Question: Suppose I have created a simple plot like this:
'''
xvalues <- 100:200
yvalues <- 250:350
plot(xvalues, yvalues)
'''

However, and leave the upper bound to be whatever is computed by R. How can I do this?
I know there is an option for xlim=c(lower bound, upper bound), but I don't know what the upper bound is. Also, I am evidently unable to let the upper bound be unspecified:
'''
> plot(xvalues, yvalues, xlim=c(0))
Error in plot.window(...) : invalid 'xlim' value
'''
It would be great if I didn't have to compute the max value of the xvalues vector in order to get the upper bound, as that seems wasteful for a very large data vector.
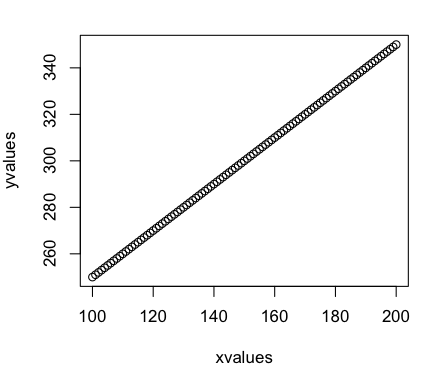
Answer: You could use one of two approaches:
'''
xlim <- c(0, max(xvalues))
'''
'xlim' can now be supplied as the 'xlim'argument in 'plot'.
'''
xvalues <- 100:200
yvalues <- 250:350
plot(xvalues, yvalues, xlim=xlim)
'''

'par'
This one is a bit more sophisticated, but sometimes helpful (certainly overkill in your case, but for completeness). You plot the data once, you get the limits of the plotting area in user coordinates using 'par("usr")'. Now you can use these in your new plot.
'''
plot(xvalues, yvalues, xaxs="i")
xmax <- par("usr")[2]
plot(xvalues, yvalues, xlim=c(0,xmax))
'''
PS. I used 'xaxs="i"' so the results will be without small extensions at the ends.